Question: I would like to use 'foreach' in conjuction with 'data.table' (v.1.8.7) to load files and bind them. 'foreach' is not parallelizing, and returning a warning...
'''
write.table(matrix(rnorm(5e6),nrow=5e5),"myFile.csv",quote=F,sep=",",row.names=F,col.names=T)
library(data.table);
#I use fread from data.table 1.8.7 (dev) for performance and useability
DT = fread("myFile.csv")
'''
Now suppose I have n of those files to load and rowbind, I would like to parralellize it.
(I am on Windows, so no forking)
'''
allFiles = rep("myFile.csv",4) # you can change 3 to whatever
'''
---
using lapply
'''
f1 <- function(allFiles){
DT <- lapply(allFiles, FUN=fread) #will load sequentially myFile.csv 3 times with fread
DT <- rbindlist(DT);
return(DT);
}
'''
##
using parallel (part of R as 2.14.0)
'''
library(parallel)
f2 <- function(allFiles){
mc <- detectCores(); #how many cores?
cl <- makeCluster(mc); #build the cluster
DT <- parLapply(cl,allFiles,fun=fread); #call fread on each core (well... using each core at least)
stopCluster(cl);
DT <- rbindlist(DT);
return(DT);
}
'''
##
now I want to use foreach
'''
library(foreach)
f3 <- function(allFiles){
DT <- foreach(myFile=allFiles, .combine='rbind', .inorder=FALSE) %dopar% fread(myFile)
return(DT);
}
'''

---
Here are some benchmarks confirming I can't kave 'foreach' working
'''
system.time(DT <- f1(allFiles));
utilisateur systThme UcoulU
34.61 0.14 34.84
system.time(DT <- f2(allFiles));
utilisateur systThme UcoulU
1.03 0.40 24.30
system.time(DT <- f3(allFiles));
executing %dopar% sequentially: no parallel backend registered
utilisateur systThme UcoulU
35.05 0.22 35.38
'''
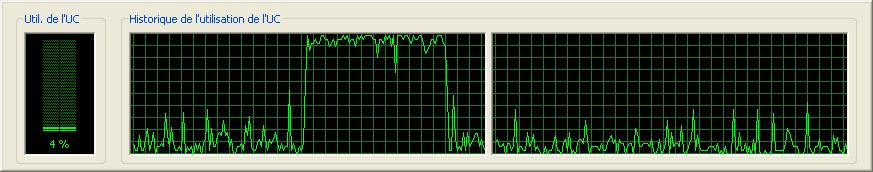
Answer: Just to get this answered:
As the warning message tells you, there is no parallel backend registered for 'foreach'. Read <URL> to learn how to do that.
Simple example from the vignette:
'''
library(doParallel)
cl <- makeCluster(3)
registerDoParallel(cl)
foreach(i=1:3) %dopar% sqrt(i)
'''